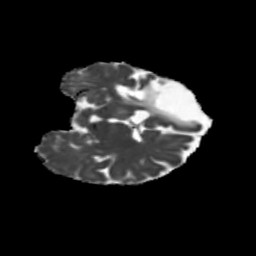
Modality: MD
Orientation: coronal
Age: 40
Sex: female
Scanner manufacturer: siemens
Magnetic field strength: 3 T
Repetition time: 5.25 s
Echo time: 0.08 s